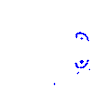
Particle: pion